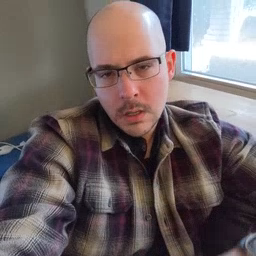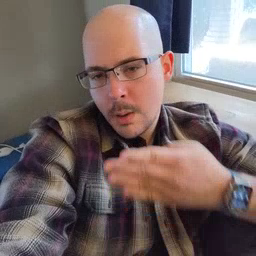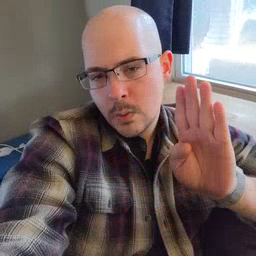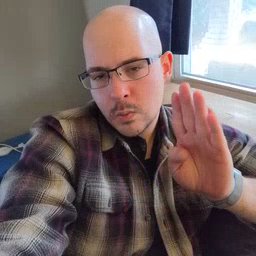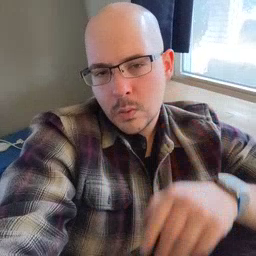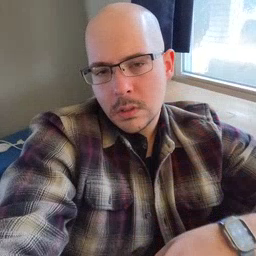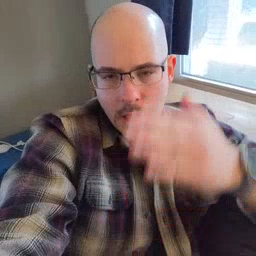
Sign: blue